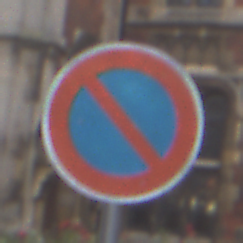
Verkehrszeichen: EingeschraenktesHalteverbot
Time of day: Midday
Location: Outdoor (Urban)
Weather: Overcast
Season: NotSpecified
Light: Natural